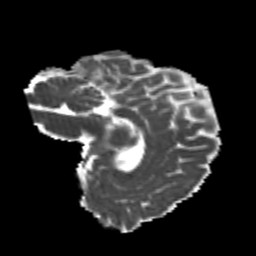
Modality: MD
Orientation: sagittal
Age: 21
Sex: female
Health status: healthy
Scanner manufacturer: philips
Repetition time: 7.389 s
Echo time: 0.08599 s